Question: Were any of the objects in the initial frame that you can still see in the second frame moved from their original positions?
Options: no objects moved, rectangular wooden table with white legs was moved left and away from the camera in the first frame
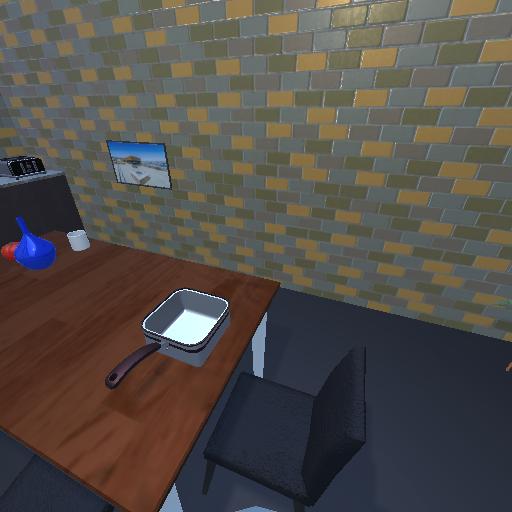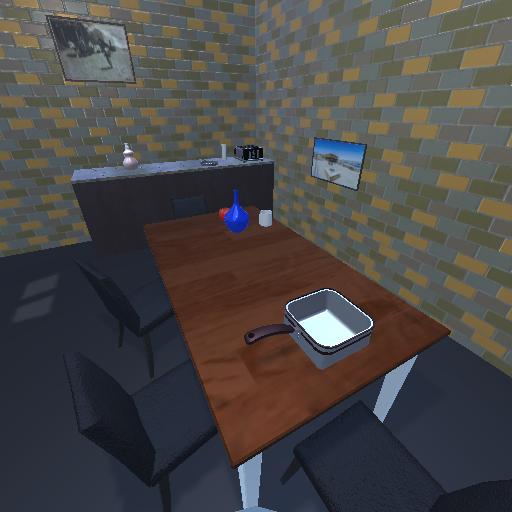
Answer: no objects moved